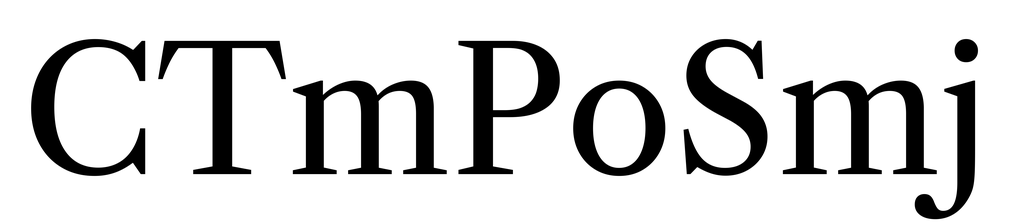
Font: LibreCaslonText_Regular